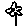
Label: flower